Question: I need to get x and y coordinates of a mouseclick in my application. I partially solved it in the code below by creating a point but I keep getting different coordinates depending on where I move a window of my application on the screen. I would need something constant to identify certain obejcts later. Thank you for your help!
'''
@Override
public void start(Stage stage) throws Exception {
final Pane root = new Pane();
setWidth(1400);
setHeight(1000);
Canvas background = new Canvas(getWidth(), getHeight());
final GraphicsContext context = background.getGraphicsContext2D();
File f = new File("background.png");
final Image image = new Image(new FileInputStream(f));
root.getChildren().add(background);
root.getChildren().add(b1);
b1.setLayoutX(1300);
b1.setLayoutY(10);
final Canvas animation = new Canvas(getWidth(), getHeight());
final Canvas animation2 = new Canvas(getWidth(), getHeight());
animation.setMouseTransparent(true);
animation2.setMouseTransparent(true);
final GraphicsContext context2 = animation.getGraphicsContext2D();
final GraphicsContext context3 = animation2.getGraphicsContext2D();
root.getChildren().add(animation);
root.getChildren().add(animation2);
Scene scene = new Scene(root, getWidth(), getHeight());
stage.setTitle("Old Gotham");
stage.setScene(scene);
stage.show();
final Duration oneFrameAmt = Duration.millis(1000 / 60);
final KeyFrame oneFrame;
oneFrame = new KeyFrame(oneFrameAmt,
new EventHandler() {
@Override
public void handle(Event event) {
context2.drawImage(image, 0, 0);
int offset = 700;
final Point p = MouseInfo.getPointerInfo().getLocation();
root.setOnMouseClicked(new EventHandler<Event>() {
@Override
public void handle(Event event) {
System.out.println(p.getX());
System.out.println(p.getY());
}
});
}
});
final Timeline tl = new Timeline(oneFrame);
tl.setCycleCount(Animation.INDEFINITE);
tl.play();
}
'''
For the code presented by James_D, there is an error:

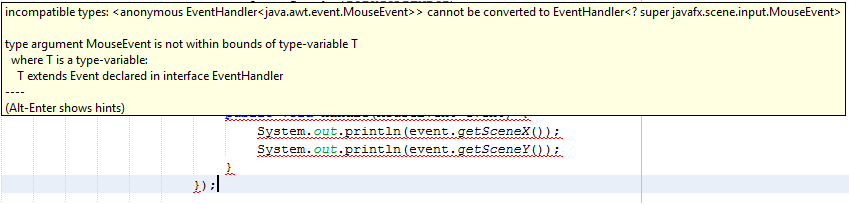
Answer: I don't understand why you are setting the mouse listener inside the listener for a key frame, but you need to get the coordinates from the mouse event.
<URL>' to get the coordinates of the mouse event relative to the entrie screen coordinate system.
So, if you're interested in the location of the mouse relative to the window (scene), do
'''
root.setOnMouseClicked(new EventHandler<MouseEvent>() {
@Override
public void handle(MouseEvent event) {
System.out.println(event.getSceneX());
System.out.println(event.getSceneY());
}
});
'''